Interaction volume radius: 5 \u00c5
Interaction volume height: 50 \u00c5
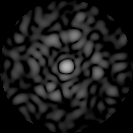
Disorder parameter: 0.8097